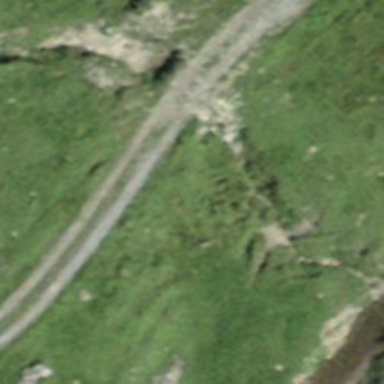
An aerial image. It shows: Culvert tunnel.